Question: I m trying to code up the following figure using hashtag and a bunch of for loops:

My code:
'''
for(int i = 0 ; i < 10 ; i++){
if( i % 3 == 0 )
System.out.println();
else
System.out.print(" # ");
for(int j = i + 2 ; j < 10 ; j++){
if( j % 2 == 0 )
System.out.print(" #");
else
System.out.println();
}
}
'''
But i still can't get it right , please give me some hint!
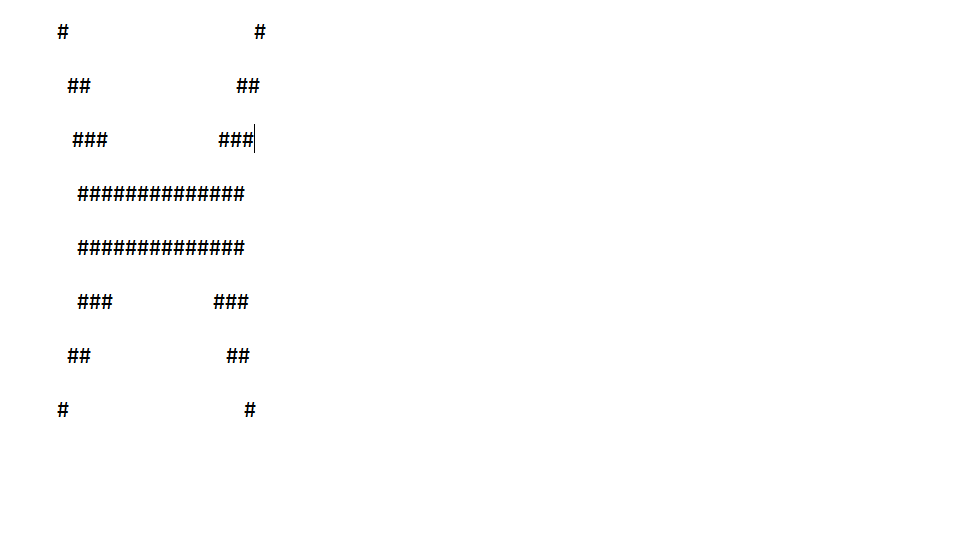
Answer: Let's put the number of hashes and spaces for each line into a table and look for patterns.
Now you need to loop through each row and output the proper number of spaces and hashes, and then do the same backwards. This should be a good hint. Good luck!